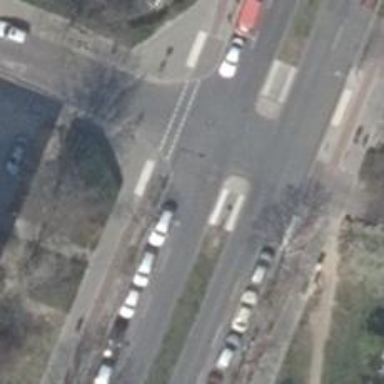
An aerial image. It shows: Asphalt footpath with unmarked crossing.